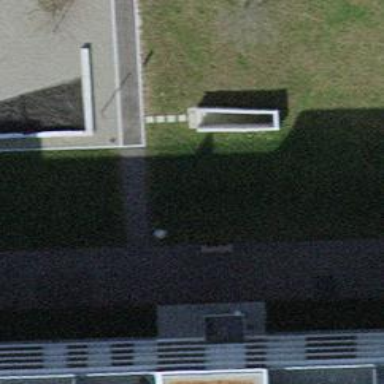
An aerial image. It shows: Brown bench in the vicinity.